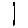
Label: line